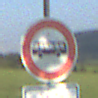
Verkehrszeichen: VerbotKraftomnibusse
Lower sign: ZeitangabenMitBeschraenkungAufWochentage9
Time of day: MorningAfternoon
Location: Outdoor (Nature)
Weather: PartlyCloudy
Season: NotSpecified
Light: Natural